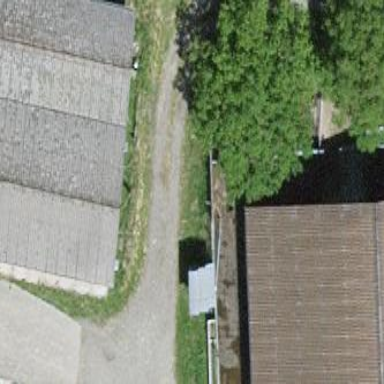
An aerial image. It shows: Rural barn.